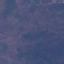
Land use / land cover class: HerbaceousVegetation